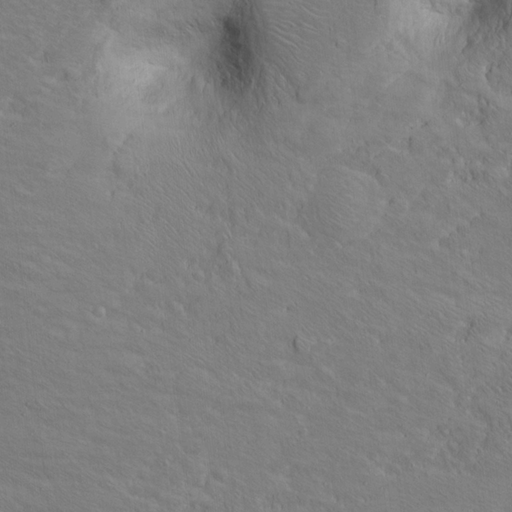
Classes present: Background, Cone